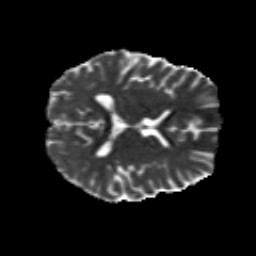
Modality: MD
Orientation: axial
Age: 18
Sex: male
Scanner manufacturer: siemens
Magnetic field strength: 3 T
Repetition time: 8.8 s
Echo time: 0.085 s